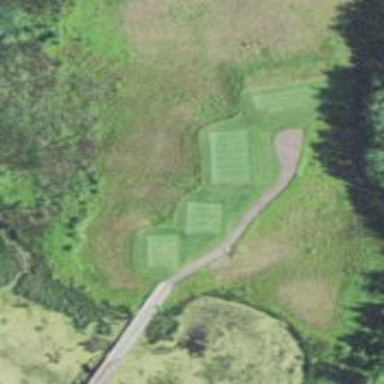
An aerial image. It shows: Path designated for golf carts.